Стеклянный шар объемом $V$ и плотностью $\rho_{0}$ находится в сосуде с водой, плотность которой $\rho$ (см. рисунок).  Воды достаточно много, так что шар полностью погружен в нее. Острый угол между стенкой конического сосуда и горизонтом составляет $\alpha$. Внутренняя поверхность сосуда гладкая. Сосуд движется с постоянным ускорением $\vec{a}$, направленным под острым углом $\gamma$ к вертикали.
Найдите силы давления шара на дно и стенку сосуда.
При каком соотношении между параметрами задачи $V$, $\rho_{0}$, $\rho$, $\alpha$, $\gamma$ шар не будет отрываться от дна при любых значениях ускорения $a>0$ ?
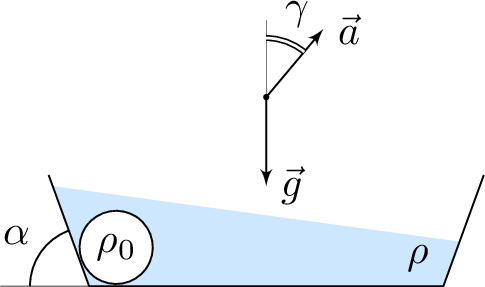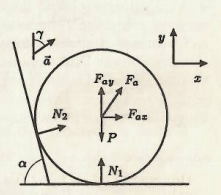
Найдите силы давления шара на дно и стенку сосуда.
Решение: На шар (см. рисунок) действуют сила тяжести $P=\rho_{0} V g$, силы $N_{1}$ и $N_{2}$ со стороны дна и стенки сосуда, сила Архимеда $F_{a}$ со стороны воды.  Разложим для удобства $F_{a}$ на горизонтальную и вертикальную составляющие $F_{a x}$ и $F_{a y}$. Эти составляющие найдем, записав уравнения движения в проекциях на горизонтальную и вертикальную оси $x$ и $y$ для мысленно выделенного водяного шара объемом $V$, движущегося с ускорением $a$: $$ F_{a x} = \rho V a \sin \gamma, \quad F_{a y}-\rho V g=\rho V a \cos \gamma. $$ Отсюда $F_{a x}=\rho V a \sin \gamma$, $F_{a y}=\rho V(g+a \cos \gamma)$. Запишем уравнения движения для стеклянного шара в проекциях на оси $x$ и $y$ : $$ \begin{gathered} F_{a x}+N_{2} \sin \alpha=\rho_{0} V a \sin \gamma, \\ F_{a y}-\rho_{0} V g+N_{1}+N_{2} \cos \alpha=\rho_{0} V a \cos \gamma . \end{gathered} $$ Из двух последних уравнений с учетом найденных выражений для $F_{a x}$ и $F_{a y}$ находим силы давления на дно и стенку: $$ \begin{gathered} N_{1}=\left(\rho_{0}-\rho\right) V(a \cos \gamma -a \sin \gamma \operatorname{ctg} \alpha+g), \\ N_{2}=\left(\rho_{0}-\rho\right) V a \frac{\sin \gamma}{\sin \alpha} . \end{gathered} $$
Ответ: $$ N_{1}=\left(\rho_{0}-\rho\right) V(a \cos \gamma -a \sin \gamma \operatorname{ctg} \alpha+g). $$ $$ N_{2}=\left(\rho_{0}-\rho\right) V a \frac{\sin \gamma}{\sin \alpha} . $$

При каком соотношении между параметрами задачи $V$, $\rho_{0}$, $\rho$, $\alpha$, $\gamma$ шар не будет отрываться от дна при любых значениях ускорения $a>0$ ?
Решение: Шар не будет отрываться от дна, если $N_{1}>0$, то есть $a \cos \gamma-a \sin \gamma \operatorname{ctg} \alpha+g>0$. Перепишем неравенство в виде $\sin \gamma \operatorname{ctg} \alpha-\cos \gamma<\frac{g}{a}$. Это неравенство выполнено для любых $a>0$ при $\sin \gamma \operatorname{ctg} \alpha-\cos \gamma<0$. Отсюда следует, что при любых $V$, $\rho_{0}$, $\rho\left(\rho_{0}>\rho\right)$ отрыва от дна не будет при $\alpha>\gamma$. Заметим, что последнее условие можно получить из физических соображений, не прибегая к анализу выражения для $N_{1}$.
Ответ: При любых $V$, $\rho_{0}$, $\rho\left(\rho_{0}>\rho\right)$ отрыва от дна не будет при $\alpha>\gamma$.
Темы:
T, Механика, Всероссийские, Гидростатика, Ускорение